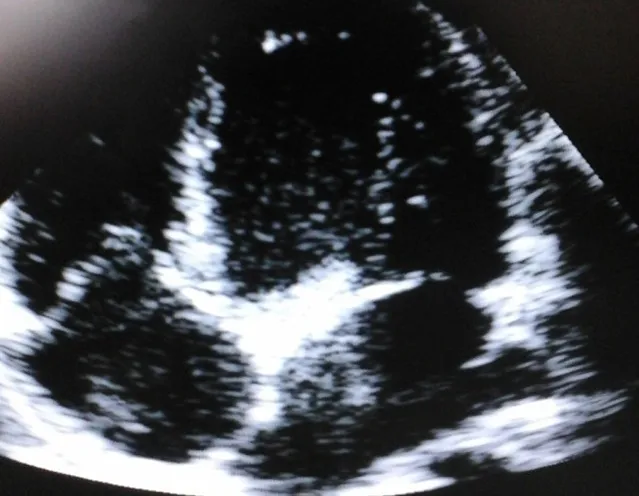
apical four chambers view showing the absence of re-accumulation of pericardial effusion.
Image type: radiology (ultrasound)